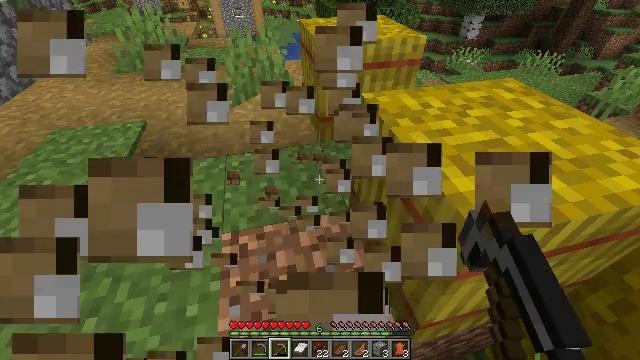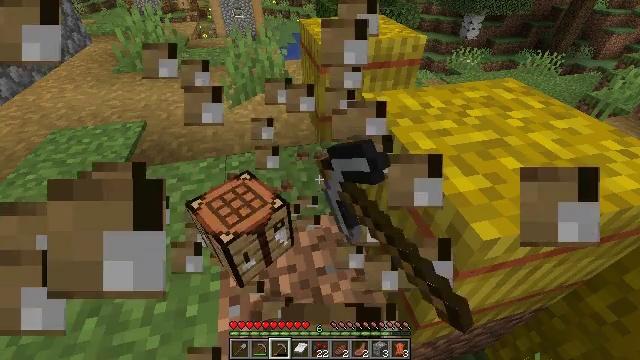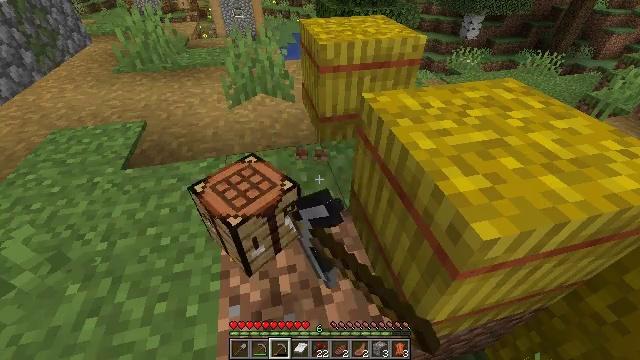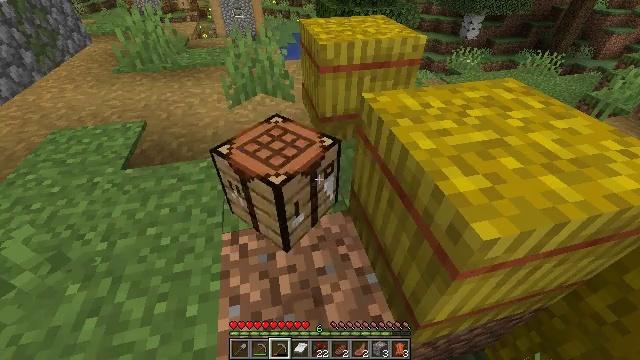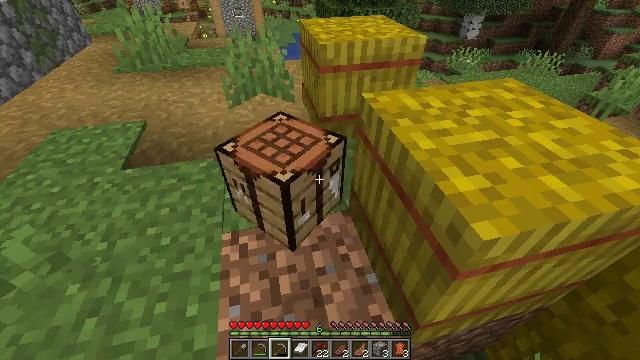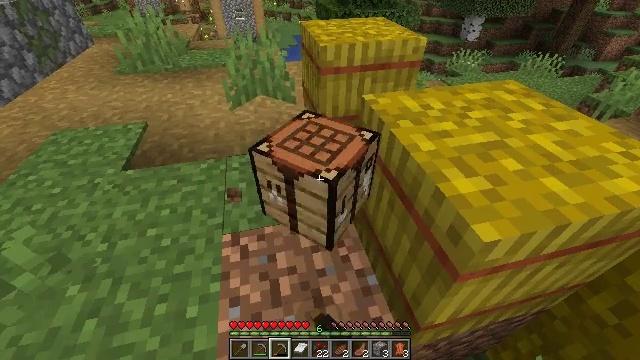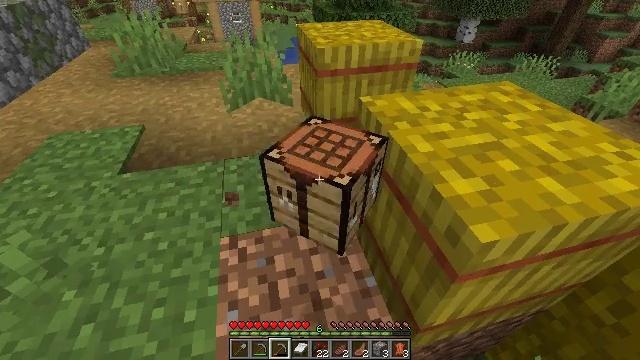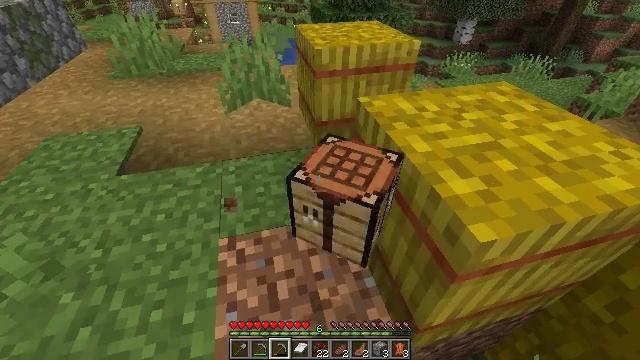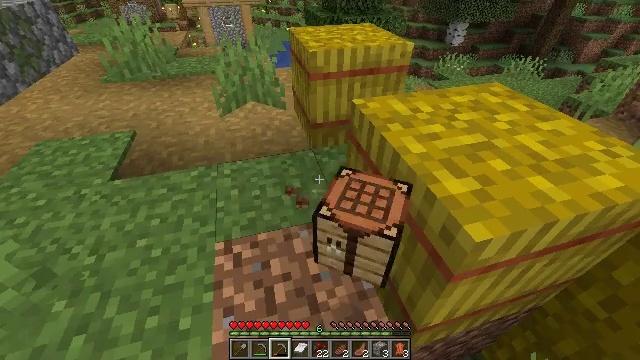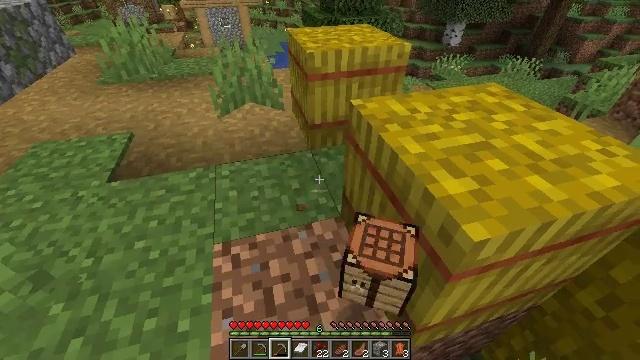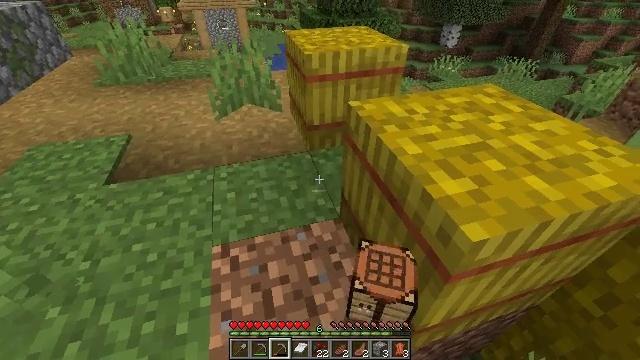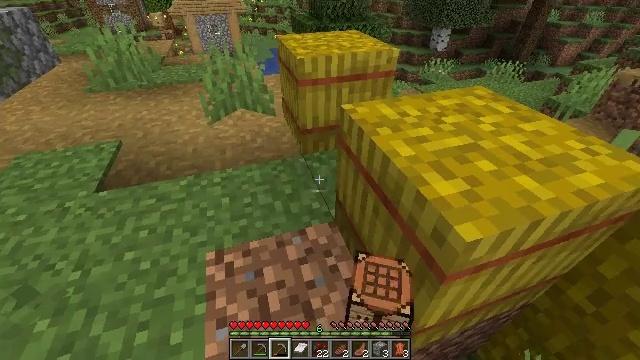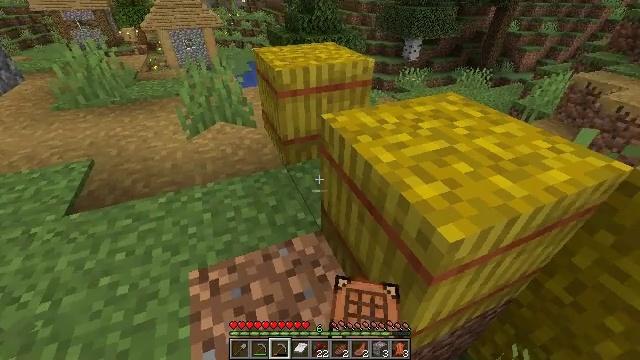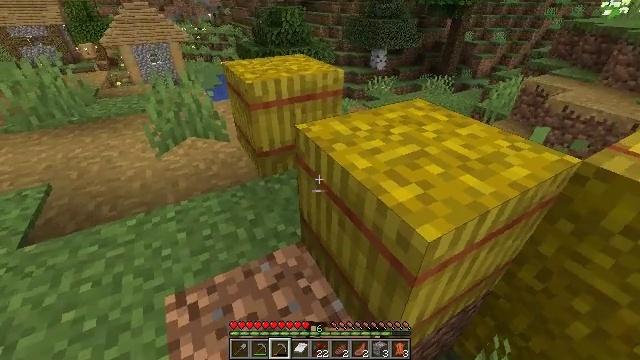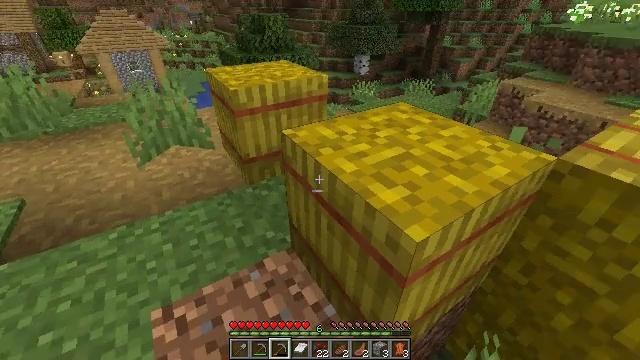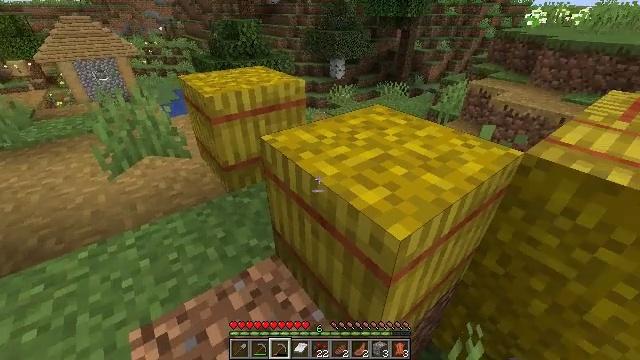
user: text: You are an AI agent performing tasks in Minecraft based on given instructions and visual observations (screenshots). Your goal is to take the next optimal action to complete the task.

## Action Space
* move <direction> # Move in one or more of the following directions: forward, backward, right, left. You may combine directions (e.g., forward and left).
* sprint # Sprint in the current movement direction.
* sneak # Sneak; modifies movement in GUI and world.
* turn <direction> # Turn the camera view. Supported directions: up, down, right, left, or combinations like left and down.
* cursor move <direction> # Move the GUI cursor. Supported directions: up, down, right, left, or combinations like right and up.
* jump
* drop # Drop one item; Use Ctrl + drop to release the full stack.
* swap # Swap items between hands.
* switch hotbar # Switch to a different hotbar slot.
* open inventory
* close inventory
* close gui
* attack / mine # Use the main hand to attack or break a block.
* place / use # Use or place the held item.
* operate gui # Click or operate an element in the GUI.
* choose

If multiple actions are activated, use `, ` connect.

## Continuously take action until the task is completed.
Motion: motion action
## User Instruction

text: Gather hay blocks from the farm.
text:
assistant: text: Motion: attack / mine
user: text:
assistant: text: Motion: attack / mine
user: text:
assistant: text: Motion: attack / mine
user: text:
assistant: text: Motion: attack / mine
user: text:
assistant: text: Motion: no_op
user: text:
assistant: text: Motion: no_op
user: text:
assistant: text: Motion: no_op
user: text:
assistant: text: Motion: turn right
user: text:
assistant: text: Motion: no_op
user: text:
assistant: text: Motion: no_op
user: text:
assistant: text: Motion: turn right
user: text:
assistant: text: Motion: turn right and up
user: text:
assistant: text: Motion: turn right and up
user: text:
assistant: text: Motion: turn right and up
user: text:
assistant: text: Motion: turn right
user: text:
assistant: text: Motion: turn right
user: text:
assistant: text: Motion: turn right
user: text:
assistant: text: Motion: turn right
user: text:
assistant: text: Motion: turn right
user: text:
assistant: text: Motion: turn right
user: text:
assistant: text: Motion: no_op
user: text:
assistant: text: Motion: no_op
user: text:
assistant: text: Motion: no_op
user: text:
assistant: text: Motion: no_op
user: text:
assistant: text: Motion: no_op
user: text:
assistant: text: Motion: turn down
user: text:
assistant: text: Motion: turn down
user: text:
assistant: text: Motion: turn down
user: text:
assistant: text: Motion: turn down
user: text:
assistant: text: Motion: turn down